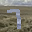
Label: 7